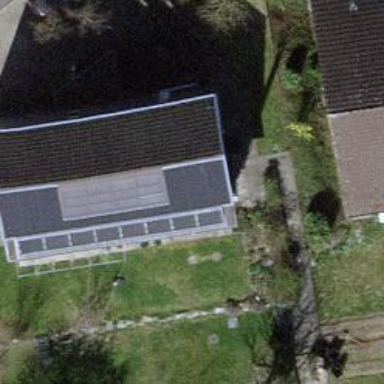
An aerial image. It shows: Solar power generator using photovoltaic panels.